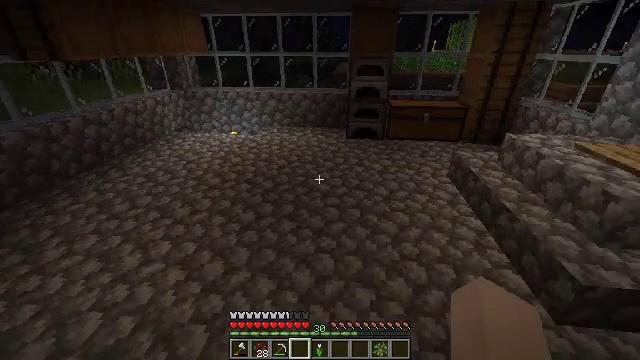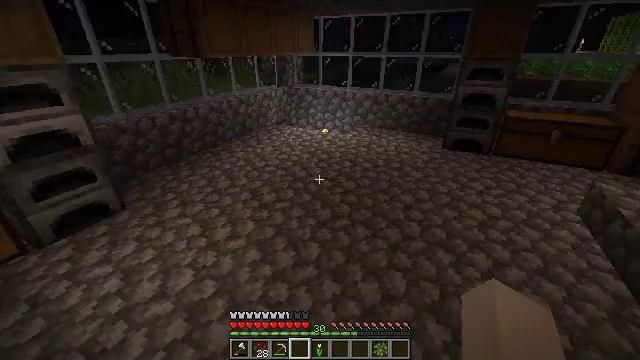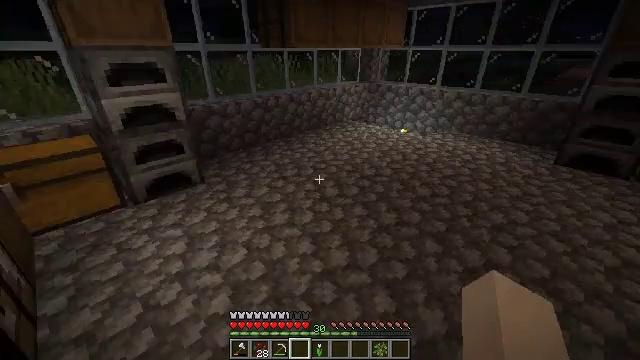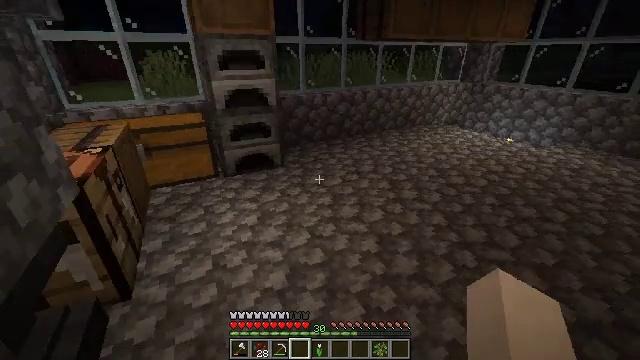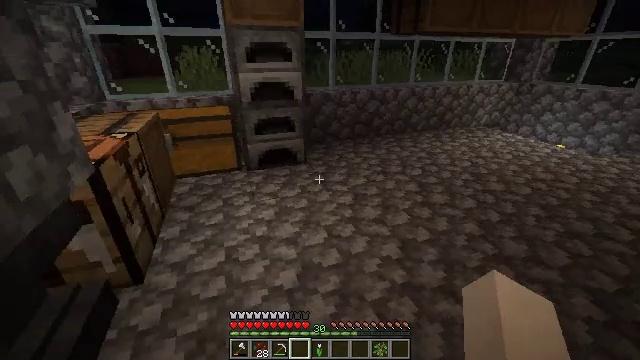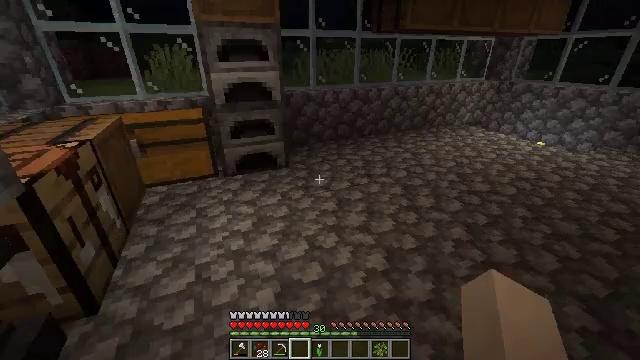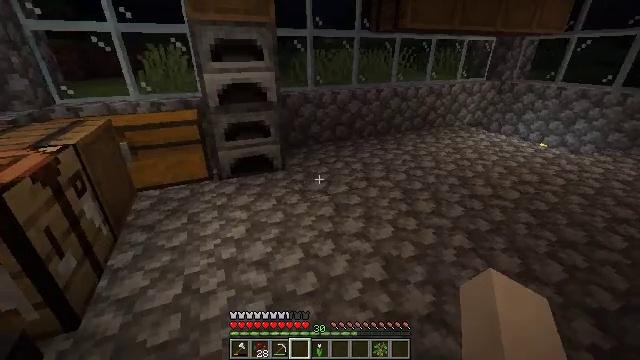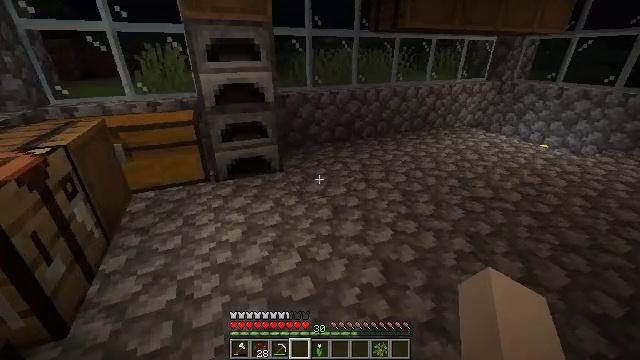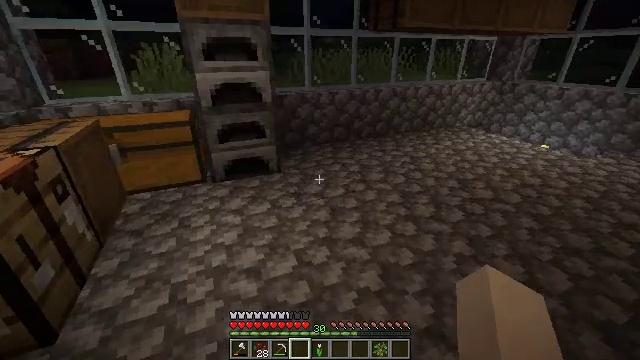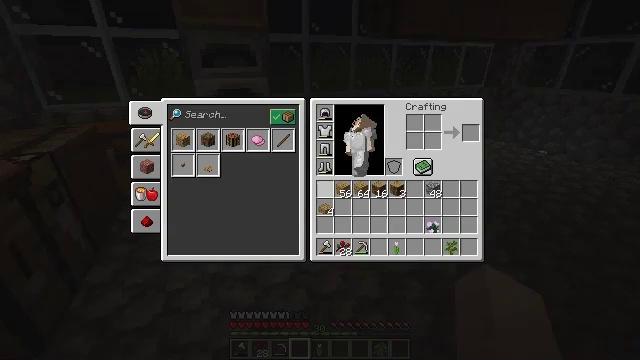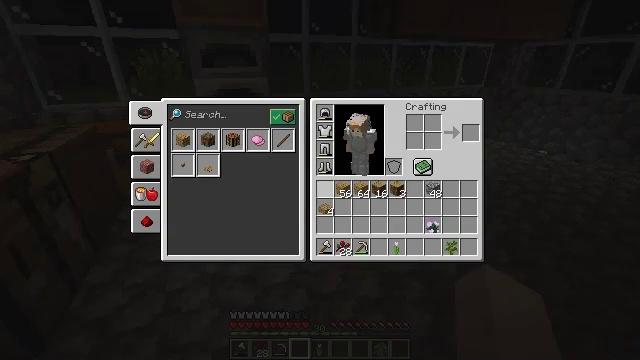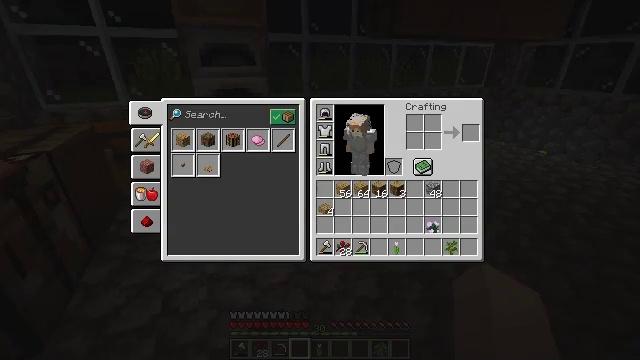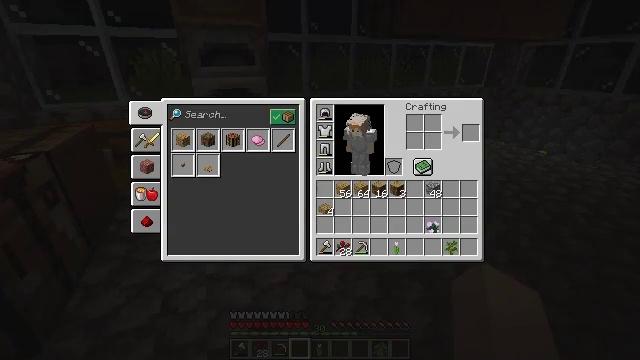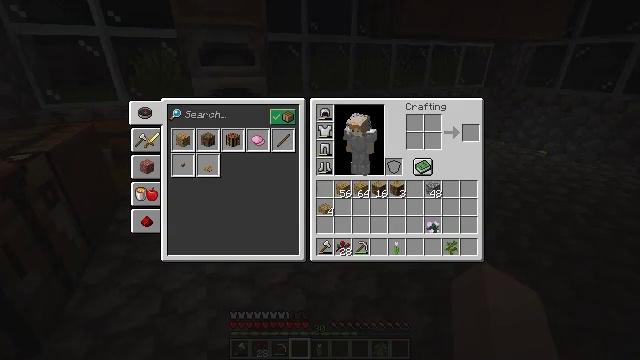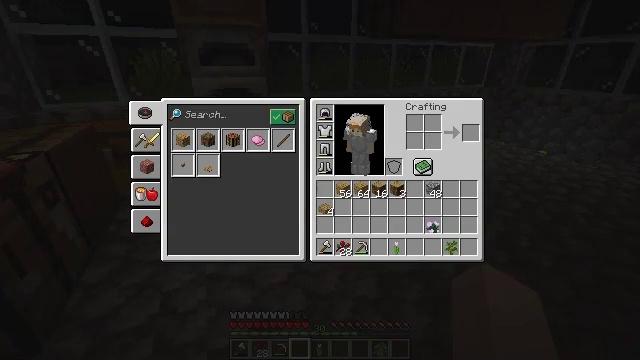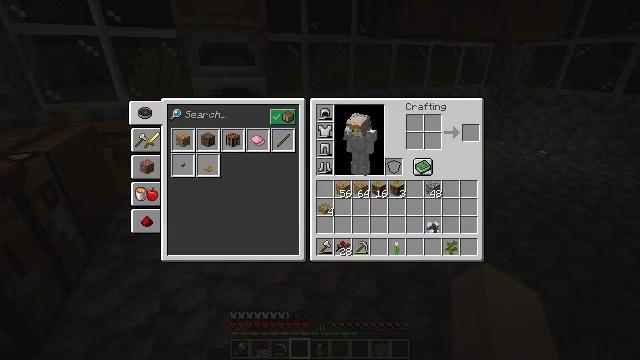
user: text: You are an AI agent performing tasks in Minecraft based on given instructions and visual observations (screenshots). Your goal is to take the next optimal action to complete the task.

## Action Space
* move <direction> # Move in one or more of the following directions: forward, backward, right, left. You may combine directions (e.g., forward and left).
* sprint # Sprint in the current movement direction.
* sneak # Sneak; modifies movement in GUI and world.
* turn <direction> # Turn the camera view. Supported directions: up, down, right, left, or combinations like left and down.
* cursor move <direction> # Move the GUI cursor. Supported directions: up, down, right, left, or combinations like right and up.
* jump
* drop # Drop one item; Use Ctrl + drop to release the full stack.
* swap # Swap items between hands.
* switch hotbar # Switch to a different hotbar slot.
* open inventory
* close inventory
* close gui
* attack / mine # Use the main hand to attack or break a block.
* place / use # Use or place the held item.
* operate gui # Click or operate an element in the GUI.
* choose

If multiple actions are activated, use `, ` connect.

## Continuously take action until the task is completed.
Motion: motion action
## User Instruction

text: Take wooden planks and slabs to craft a barrel.
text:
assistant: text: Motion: move forward, turn left
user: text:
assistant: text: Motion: move forward, turn left
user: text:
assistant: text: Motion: move forward, turn left
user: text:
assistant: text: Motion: move forward, turn left
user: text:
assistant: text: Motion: move forward, turn right
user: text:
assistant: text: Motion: no_op
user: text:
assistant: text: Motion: no_op
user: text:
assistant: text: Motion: no_op
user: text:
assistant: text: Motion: turn up, open inventory
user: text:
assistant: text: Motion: open inventory
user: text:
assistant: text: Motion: open inventory
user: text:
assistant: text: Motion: no_op
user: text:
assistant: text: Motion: no_op
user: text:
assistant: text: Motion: no_op
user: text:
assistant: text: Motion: no_op
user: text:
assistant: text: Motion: no_op
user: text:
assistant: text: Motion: no_op
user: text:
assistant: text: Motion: no_op
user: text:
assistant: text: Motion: no_op
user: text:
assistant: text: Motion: no_op
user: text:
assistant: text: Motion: no_op
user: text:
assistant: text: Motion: no_op
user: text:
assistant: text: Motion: close inventory
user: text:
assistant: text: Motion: close inventory
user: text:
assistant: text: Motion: turn left
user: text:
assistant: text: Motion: turn left and up
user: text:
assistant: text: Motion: move right, turn left and up
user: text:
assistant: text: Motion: move right, turn left and up
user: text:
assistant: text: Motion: move right
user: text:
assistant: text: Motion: move forward and move right